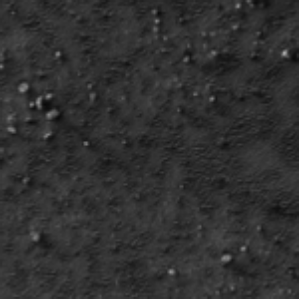
Label: frost